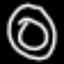
Label: donut